Question: I've created a MVC 4 project which uses EF5 Code First with migrations.
Because I was new to this topic I used the following <URL>.
Now that the development is finished I want to publish to IIS (I use FTP or Web deployment package). So before publishing I changed the connectionstring to the right db server.
But after publishing the site I get an exception when accessing pages which make use of the DB. The exceptions refers to the fact that he can't connect to the database.
Because of these problems I decided to try it out locally on another DB server than the default one "(LocalDB)11.0". BTW: "(LocalDB)11.0" works like a charm...
While debugging I got a better look at the error.
Here is an image of the error:

What I've already tried:
- - -
Here is the most important part of my web.config:
'''
<connectionStrings>
<add name="DefaultConnection" providerName="System.Data.SqlClient" connectionString="Data Source=LOCALHOST\MSSQLSERVER;Initial Catalog=ProjectX;Integrated Security=TRUE;MultipleActiveResultSets=True" />
</connectionStrings>
'''
And
'''
<entityFramework>
<defaultConnectionFactory type="System.Data.Entity.Infrastructure.SqlConnectionFactory, EntityFramework">
<parameters>
<parameter value="Data Source=LOCALHOST\MSSQLSERVER; Integrated Security=True; MultipleActiveResultSets=True" />
</parameters>
</defaultConnectionFactory>
</entityFramework>
'''
My DBCcontext class constructor looks like
'''
public DBContext(): base("DefaultConnection")
{
}
'''
I guess I am missing something, this is the first time I use EF Code First with migrations.
This problem is really driving me crazy. I am out of ideas.
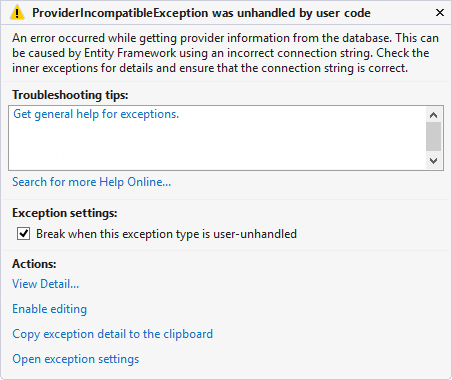
Answer: Just found out that the problem was caused by the connectionstring.
The string was incorrect, seems like you if you have a default SQL Server you just need to use
"Data Source=LOCALHOST".
I guess because of all the problems I had that day with the deployment i overlooked the easy parts. Yust make sure you the following things are true when you have problems like I did:
1. Your connectionstring has the same name as your DBContext. Another sollution could be to do like i did and add the connectionstring name to the base: public DBContext(): base("DefaultConnection") { }
2. If you also have the defaultconnectionfactory set. Make sure to also update the Data Source there. This was one of the problems I struggled with. I didn't check the bottom of my web.config ...
If the problem still persists you can use EF profiler to have a look at the connectionstring when your app of site is accessing the DB.